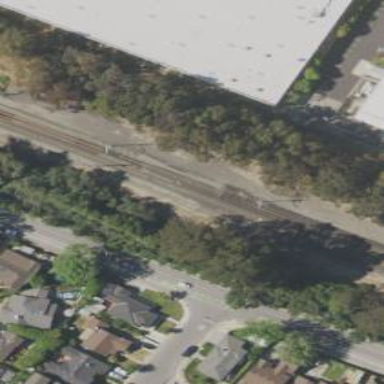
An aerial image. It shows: Railway track.